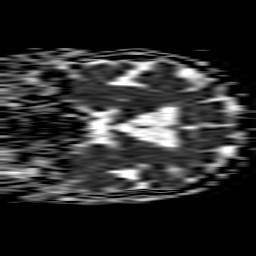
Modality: ADC
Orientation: coronal
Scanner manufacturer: philips
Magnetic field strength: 1.5 T
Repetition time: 3.775 s
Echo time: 0.09565 s